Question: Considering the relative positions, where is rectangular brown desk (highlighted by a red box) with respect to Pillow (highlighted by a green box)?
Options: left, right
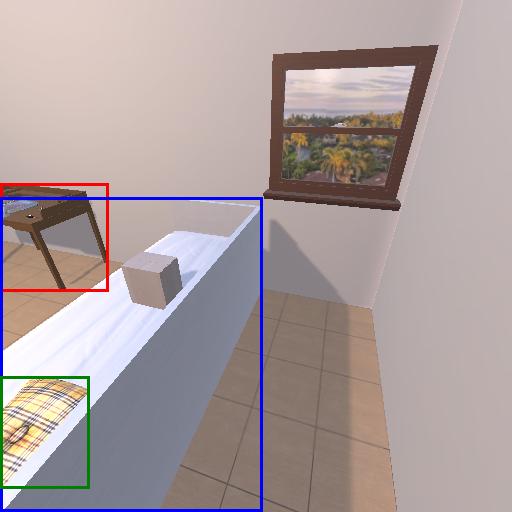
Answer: left